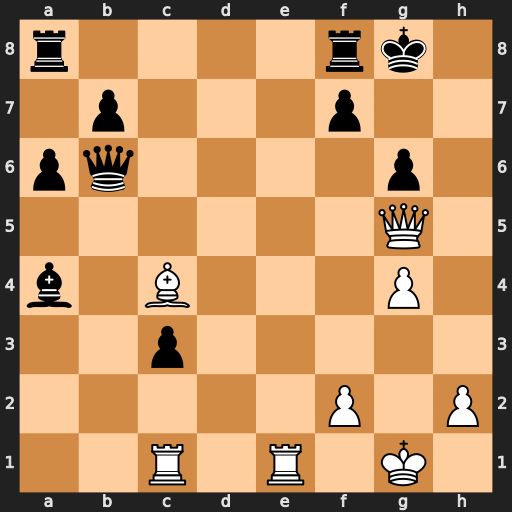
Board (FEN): r4rk1/1p3p2/pq4p1/6Q1/b1B3P1/2p5/5P1P/2R1R1K1
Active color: w
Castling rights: -
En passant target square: -
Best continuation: Re6 fxe6 Qxg6+ Kh8 Qh6+